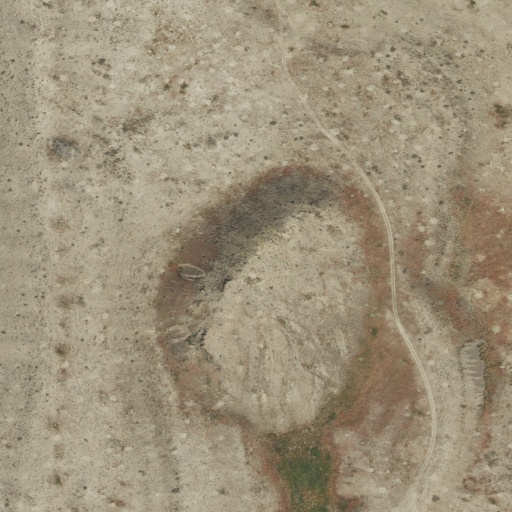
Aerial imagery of mountain in Utah named Flat Hills containing shrub and grassland